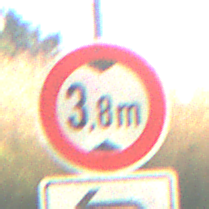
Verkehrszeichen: TatsaechlicheHoehe
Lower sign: RichtungsangabeDurchPfeile2
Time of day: MorningAfternoon
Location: Outdoor (Nature)
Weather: PartlyCloudy
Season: NotSpecified
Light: Natural